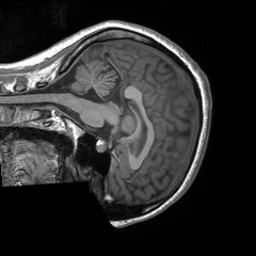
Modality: T1w
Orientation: sagittal